Question: In both Eclipse and Notepad++, I have my text editors configured so a space has a semi-transparent dot in the center, which makes it easy to count whitespace. I prefer to use spaces instead of tabs in my text editing, and this feature is crucial when working with a whitespace-sensitive language like Python.
I have attached a screenshot with some dummy code in case my wording wasn't clear.
At any rate, is there any way to come close to this functionality in Vim (or GVim)? I suppose there is <URL> but that does seem a bit subpar. There's also good old fashioned math by looking at the column number. What are my other options?

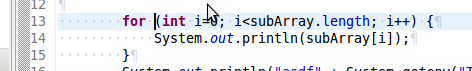
Answer: Thes lines in your vimrc should give you an approximation but you won't get dots for normal or leading space: only trailing spaces. That's a Vim limitation.
'''
set list
set listchars=
set listchars+=tab:"\
set listchars+=extends:"
set listchars+=precedes:"
set listchars+=nbsp:*
set listchars+=trail:*
'''
See ':help 'list'' and ':help 'listchars'.